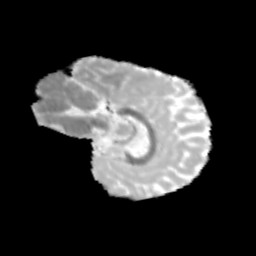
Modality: MD
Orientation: sagittal
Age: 9
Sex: male
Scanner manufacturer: siemens
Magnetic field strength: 3 T
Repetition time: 3.8 s
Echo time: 0.07 s